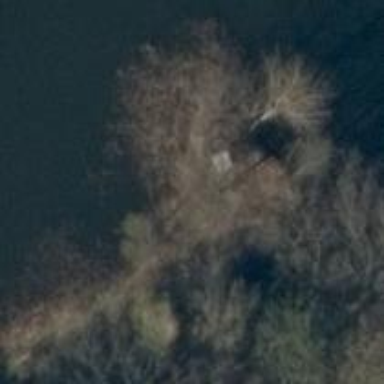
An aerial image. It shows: Hunting stand.